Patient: sex M, age 60
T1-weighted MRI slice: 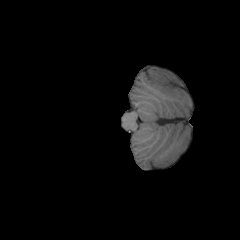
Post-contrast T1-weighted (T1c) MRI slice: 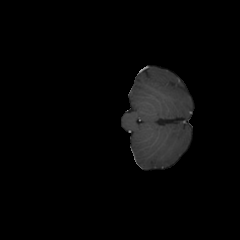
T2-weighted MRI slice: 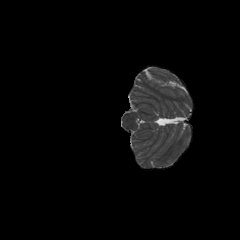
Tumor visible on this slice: no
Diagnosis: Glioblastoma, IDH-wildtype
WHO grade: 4